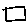
Label: square